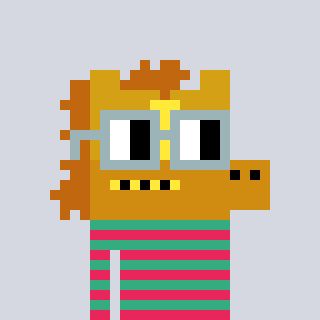
a pixel art character with square dark gray glasses, a yellow horse-shaped head and a teal-colored body on a cool background